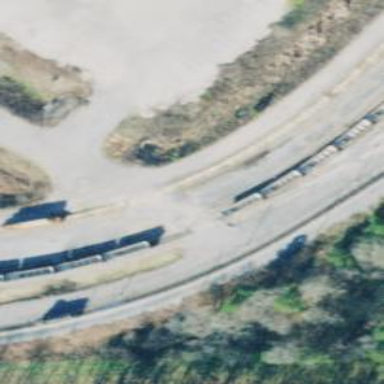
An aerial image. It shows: Railway level crossing.